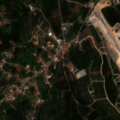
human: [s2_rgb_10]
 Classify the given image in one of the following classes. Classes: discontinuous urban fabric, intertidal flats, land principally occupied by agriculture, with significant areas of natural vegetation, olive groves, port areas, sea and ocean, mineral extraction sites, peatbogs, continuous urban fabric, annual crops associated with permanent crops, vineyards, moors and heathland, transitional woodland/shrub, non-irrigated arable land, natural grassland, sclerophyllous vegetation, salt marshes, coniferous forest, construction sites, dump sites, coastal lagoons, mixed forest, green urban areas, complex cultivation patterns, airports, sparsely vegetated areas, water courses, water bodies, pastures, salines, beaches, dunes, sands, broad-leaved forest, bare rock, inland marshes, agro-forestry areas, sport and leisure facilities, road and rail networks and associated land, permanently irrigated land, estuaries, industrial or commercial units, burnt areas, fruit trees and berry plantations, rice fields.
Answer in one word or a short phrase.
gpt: discontinuous urban fabric, airports, sclerophyllous vegetation, transitional woodland/shrub